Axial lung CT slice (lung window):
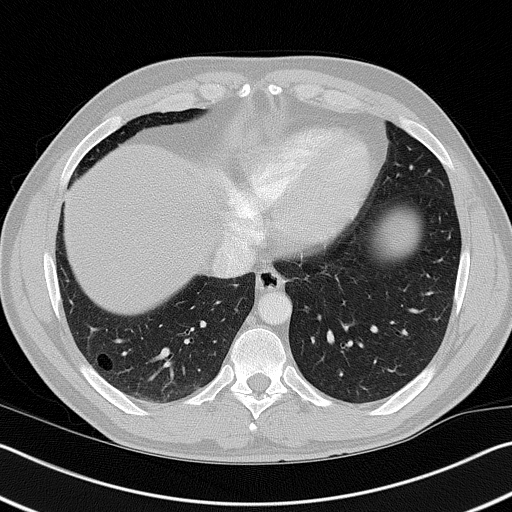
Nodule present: no